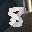
Label: 8